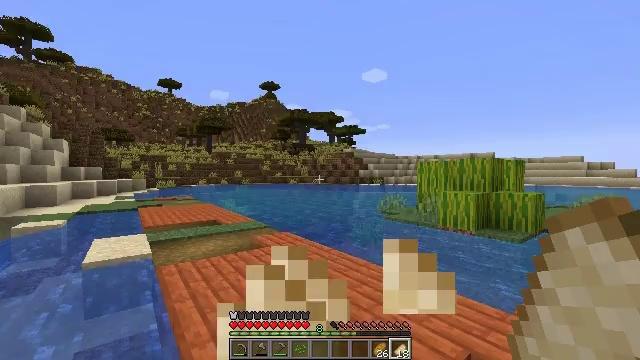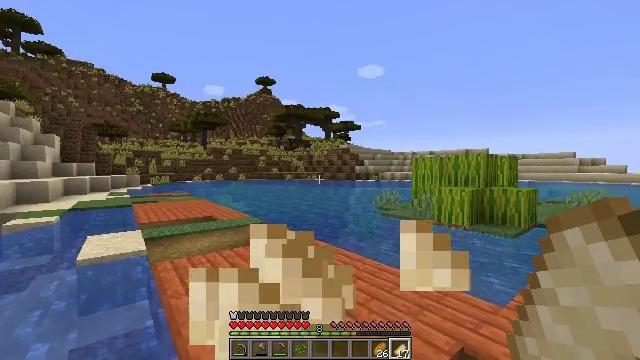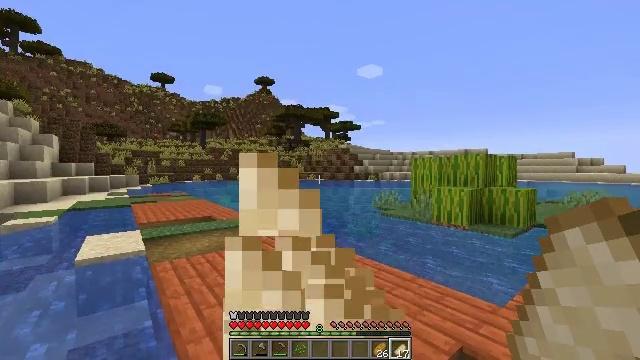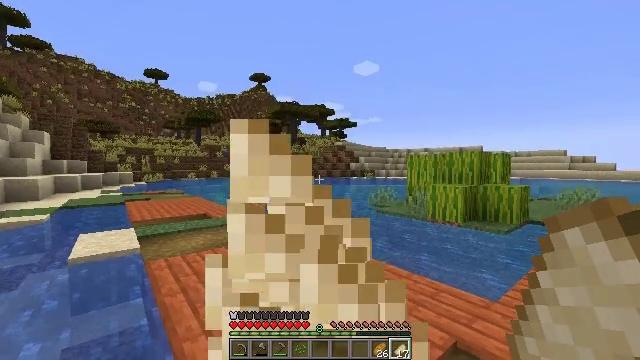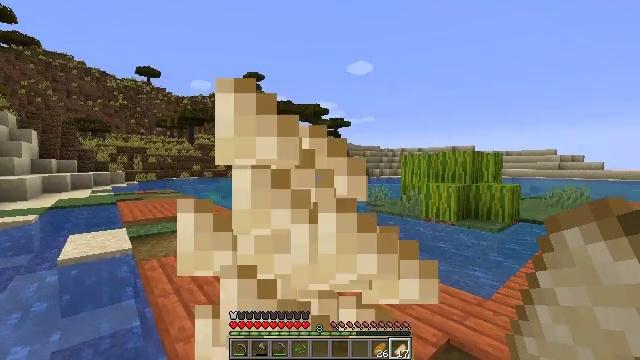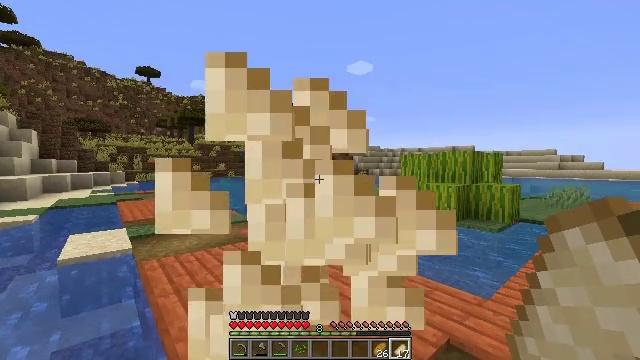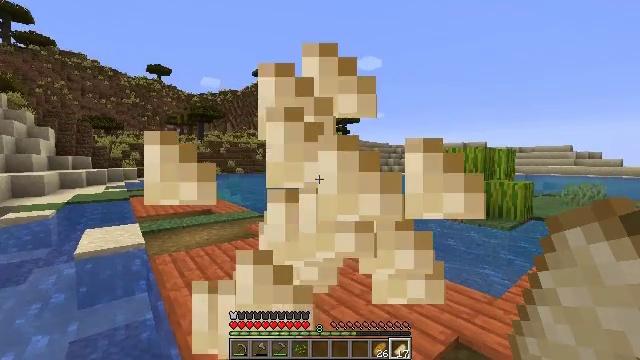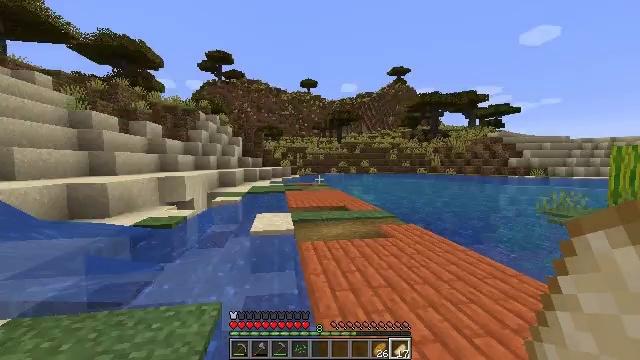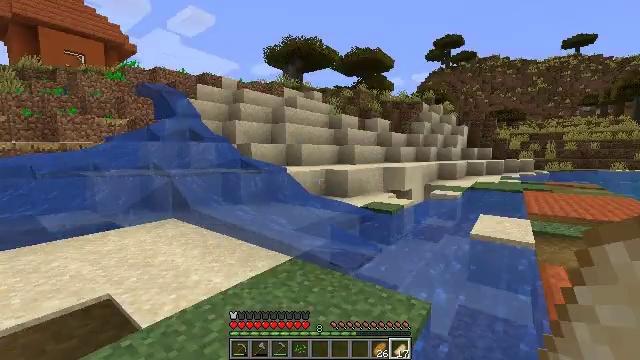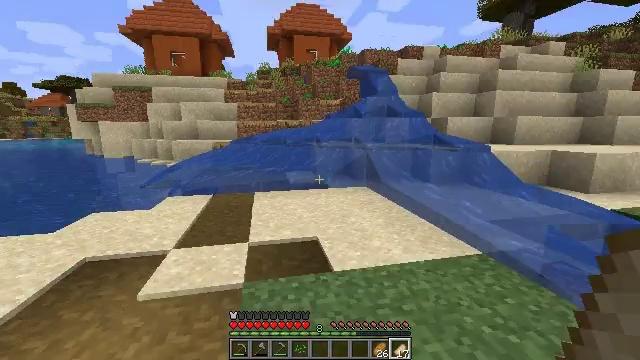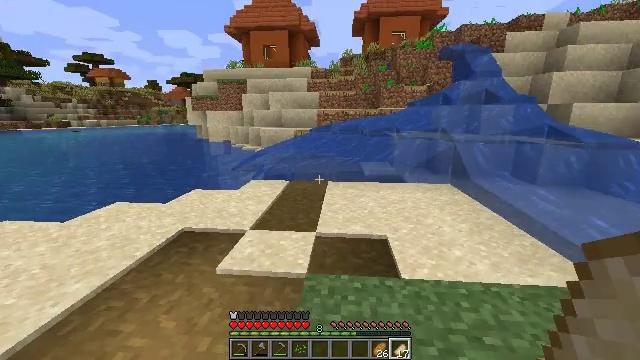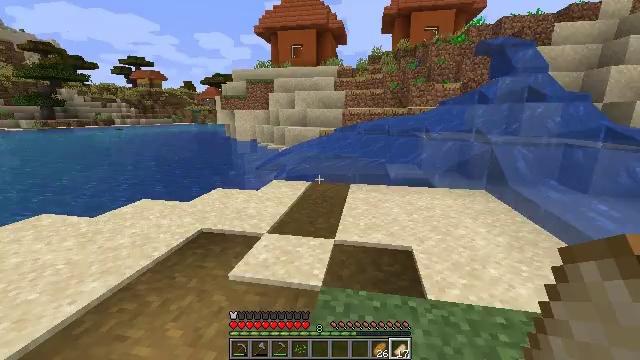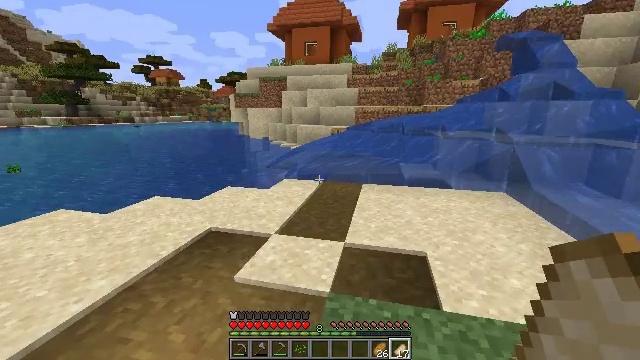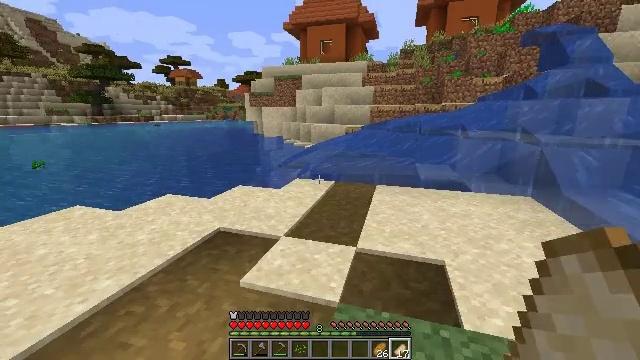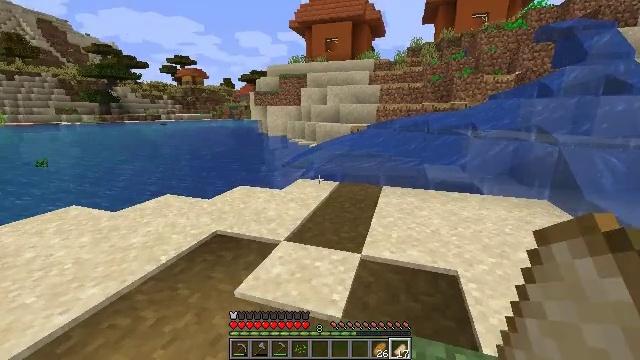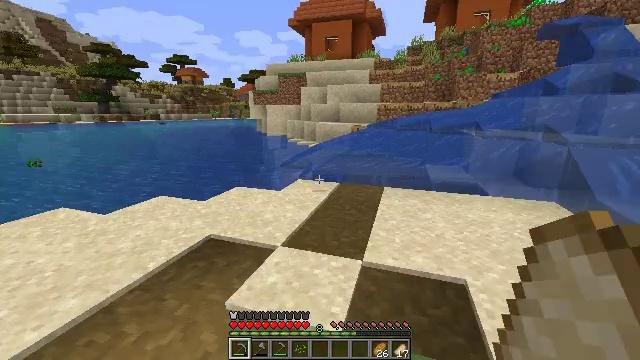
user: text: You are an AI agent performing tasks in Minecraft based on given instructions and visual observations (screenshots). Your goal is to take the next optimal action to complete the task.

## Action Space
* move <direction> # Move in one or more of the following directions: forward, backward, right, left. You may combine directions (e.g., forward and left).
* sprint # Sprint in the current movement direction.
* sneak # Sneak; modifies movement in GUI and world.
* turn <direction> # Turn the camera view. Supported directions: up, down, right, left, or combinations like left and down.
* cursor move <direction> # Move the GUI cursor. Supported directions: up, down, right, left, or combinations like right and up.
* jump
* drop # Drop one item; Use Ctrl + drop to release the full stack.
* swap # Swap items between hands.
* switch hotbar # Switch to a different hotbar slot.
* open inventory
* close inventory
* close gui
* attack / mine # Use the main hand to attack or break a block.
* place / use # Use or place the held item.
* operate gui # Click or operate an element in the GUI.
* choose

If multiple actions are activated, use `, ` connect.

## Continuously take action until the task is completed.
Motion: motion action
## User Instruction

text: Gather hay blocks from the farm.
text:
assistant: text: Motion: use / place
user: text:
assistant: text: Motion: use / place
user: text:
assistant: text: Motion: no_op
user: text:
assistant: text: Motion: turn right
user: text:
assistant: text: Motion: no_op
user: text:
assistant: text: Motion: turn left
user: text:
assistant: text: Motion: move forward, turn left
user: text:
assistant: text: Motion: move forward, turn left and down
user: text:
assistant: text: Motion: move forward, turn left and down
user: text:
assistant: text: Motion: move forward, turn left and down
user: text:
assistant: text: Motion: move forward, turn left
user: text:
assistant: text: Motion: move forward, turn left
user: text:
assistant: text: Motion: move forward, turn left
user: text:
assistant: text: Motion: move forward, turn left
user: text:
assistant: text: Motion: move forward, switch to hotbar 1
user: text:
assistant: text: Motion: move forward, turn right, switch to hotbar 1
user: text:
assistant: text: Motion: move forward, turn right, switch to hotbar 1
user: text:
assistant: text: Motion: move forward, turn right
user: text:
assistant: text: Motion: move forward, turn right
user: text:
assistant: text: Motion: move forward, turn right
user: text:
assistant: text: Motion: move forward, turn right
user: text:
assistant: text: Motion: move forward, sprint, turn right
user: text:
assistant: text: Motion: move forward, sprint, turn right
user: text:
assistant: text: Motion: move forward, sprint
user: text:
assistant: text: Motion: move forward, sprint
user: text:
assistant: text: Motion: move forward, sprint, turn left
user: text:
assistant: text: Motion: move forward, sprint, turn left
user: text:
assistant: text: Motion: move forward, sprint
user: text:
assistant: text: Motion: move forward, sprint, jump
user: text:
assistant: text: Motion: move forward, sprint, jump